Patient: sex M, age 30
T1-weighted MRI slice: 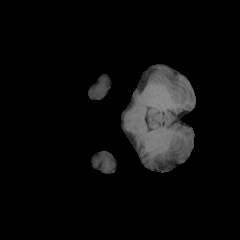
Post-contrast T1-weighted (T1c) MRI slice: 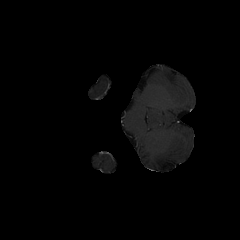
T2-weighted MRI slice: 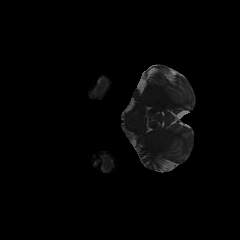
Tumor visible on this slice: no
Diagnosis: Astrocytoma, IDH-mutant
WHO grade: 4